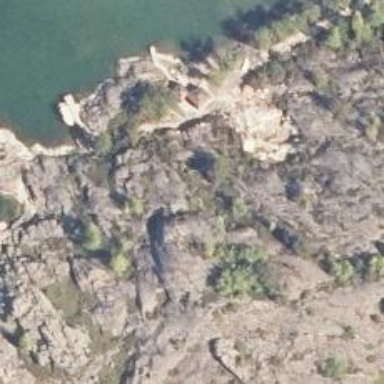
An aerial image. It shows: Natural cliff.